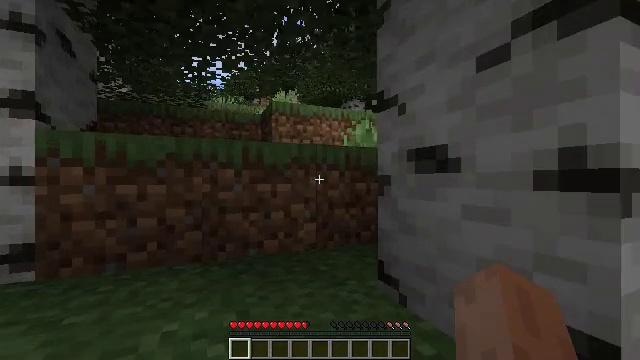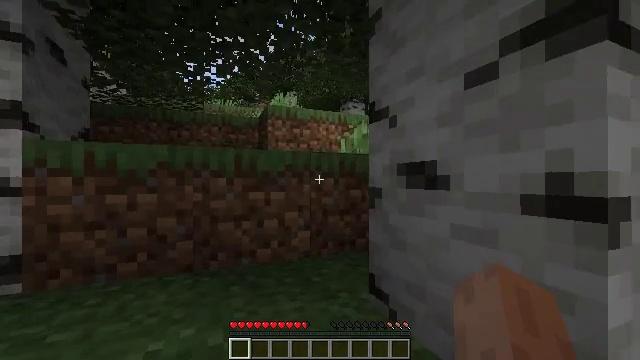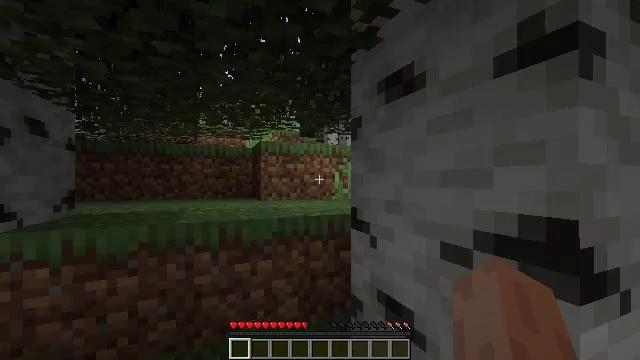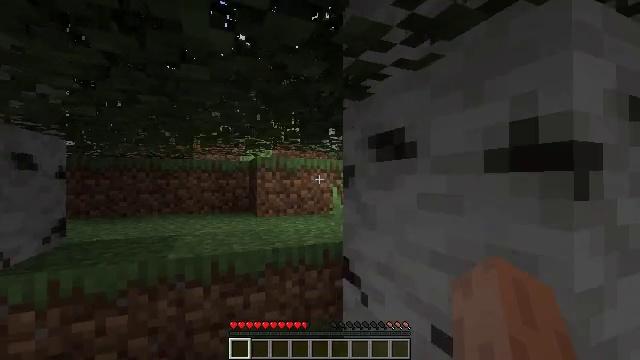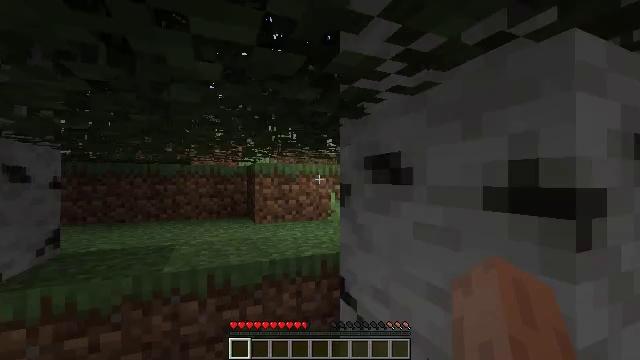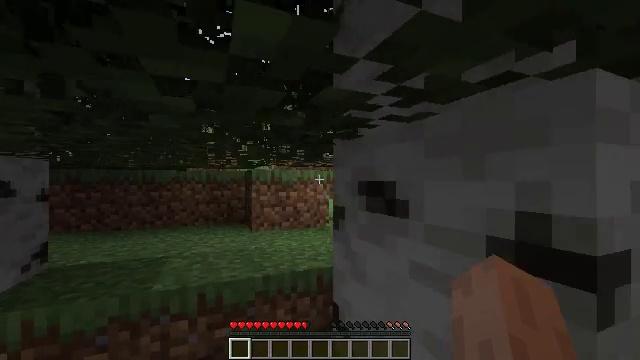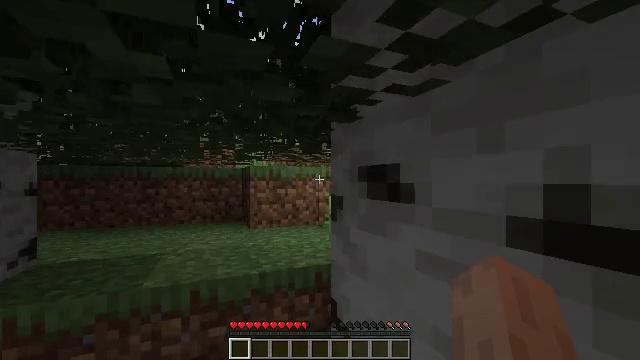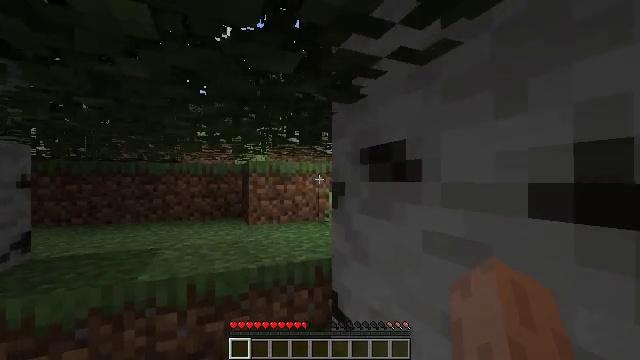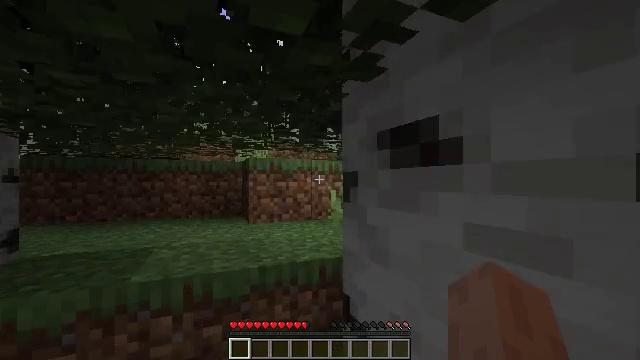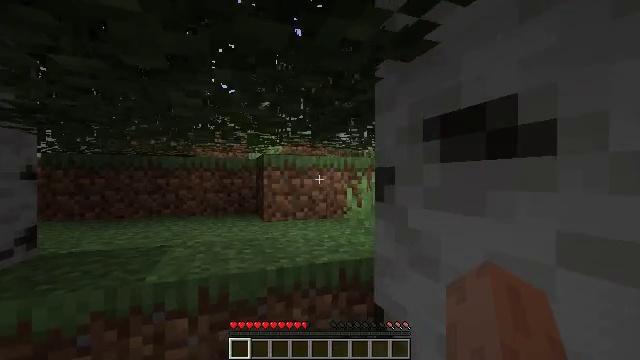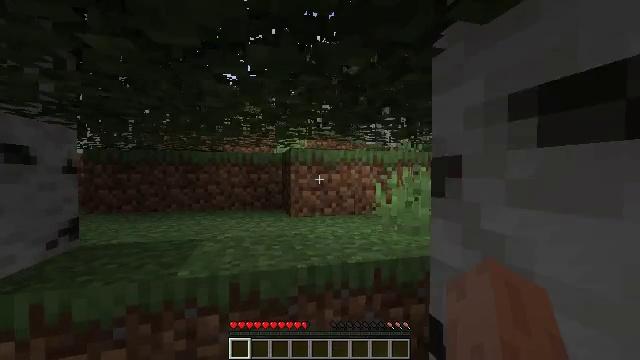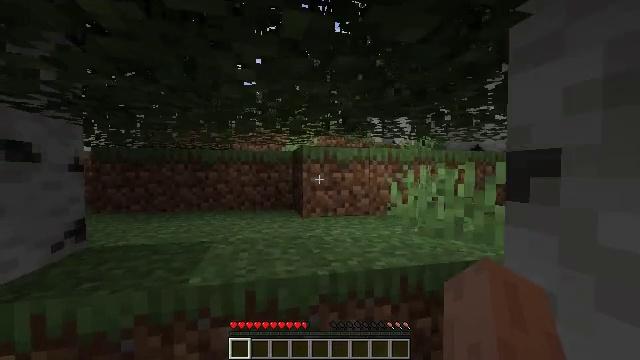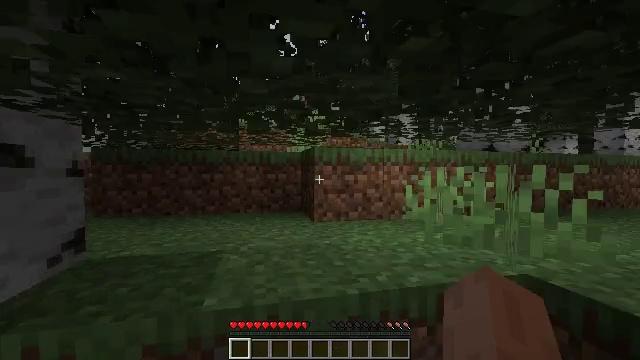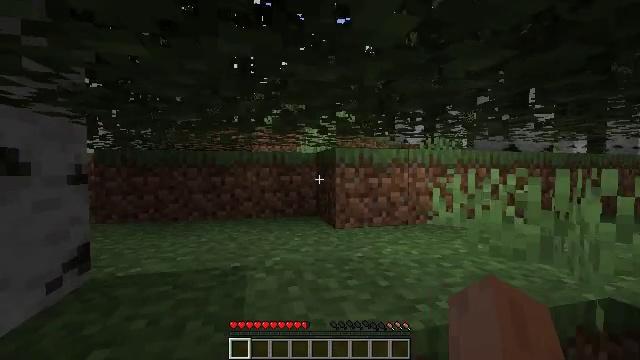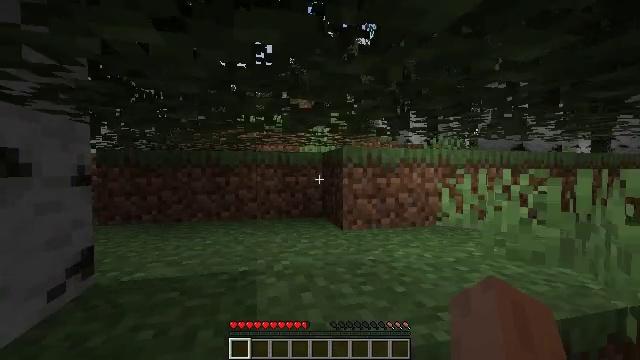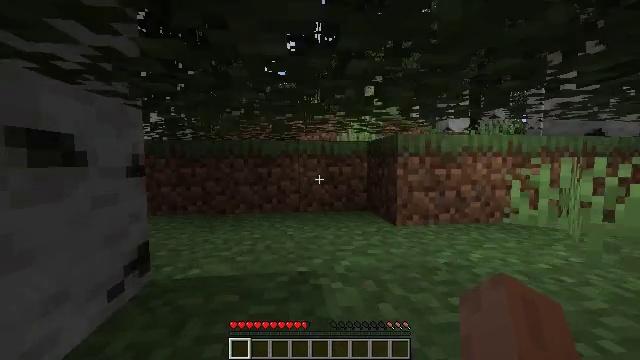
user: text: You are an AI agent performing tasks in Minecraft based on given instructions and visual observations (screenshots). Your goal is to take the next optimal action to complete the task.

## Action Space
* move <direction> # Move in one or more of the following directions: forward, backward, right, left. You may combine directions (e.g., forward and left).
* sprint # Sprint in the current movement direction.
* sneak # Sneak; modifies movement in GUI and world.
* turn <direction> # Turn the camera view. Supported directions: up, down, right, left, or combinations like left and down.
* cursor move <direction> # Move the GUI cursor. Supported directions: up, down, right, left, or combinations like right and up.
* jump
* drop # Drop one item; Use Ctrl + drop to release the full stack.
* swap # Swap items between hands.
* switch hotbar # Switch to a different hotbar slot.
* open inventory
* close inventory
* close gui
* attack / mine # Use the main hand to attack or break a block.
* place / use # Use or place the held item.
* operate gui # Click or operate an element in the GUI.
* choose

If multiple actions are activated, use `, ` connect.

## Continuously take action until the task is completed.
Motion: motion action
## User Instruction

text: Pick the peony from the grass.
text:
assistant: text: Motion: move forward, sprint, jump
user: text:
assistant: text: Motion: move forward, sprint, jump
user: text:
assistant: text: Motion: move forward, sprint, jump
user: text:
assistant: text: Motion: move forward, sprint, jump
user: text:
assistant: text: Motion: move forward and move left, sprint
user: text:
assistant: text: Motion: move forward and move left, sprint
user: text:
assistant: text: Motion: move forward and move left, sprint
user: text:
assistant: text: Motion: move forward and move left, sprint
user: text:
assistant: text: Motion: move forward and move left, sprint, turn left
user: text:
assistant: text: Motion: move forward and move left, sprint, turn left and down
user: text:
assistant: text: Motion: move forward and move left, sprint, turn left
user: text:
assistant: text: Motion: move forward and move left, sprint
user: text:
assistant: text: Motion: move forward and move left, sprint
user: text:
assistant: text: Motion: move forward and move left, sprint
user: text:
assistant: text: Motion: move forward and move left, sprint, turn left and down
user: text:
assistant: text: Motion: move forward and move left, sprint, turn left and down
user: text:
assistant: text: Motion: move forward and move left, sprint, turn left
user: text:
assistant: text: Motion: move forward and move left, sprint, turn left
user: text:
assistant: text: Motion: move forward and move left, sprint, turn left
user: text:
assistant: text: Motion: move forward and move left, sprint
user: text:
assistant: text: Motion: move forward and move left, sprint
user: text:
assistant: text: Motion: move forward and move left, sprint
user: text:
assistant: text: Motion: move forward and move left, sprint
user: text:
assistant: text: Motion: move forward and move left, sprint
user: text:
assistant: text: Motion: move forward and move left, sprint
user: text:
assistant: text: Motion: move forward and move left, sprint, turn right
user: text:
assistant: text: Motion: move forward and move left, sprint, turn right
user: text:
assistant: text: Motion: move forward and move left, sprint, turn right
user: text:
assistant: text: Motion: move forward and move left, sprint, turn right
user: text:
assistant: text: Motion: move forward and move left, sprint, turn right and down